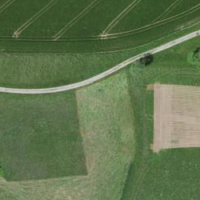
EUNIS habitat code: 52
Species observed at this site:
Falco tinnunculus